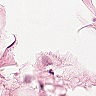
Metastatic tissue present: no